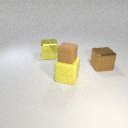
large brown metal cube to the right of large yellow metal cube